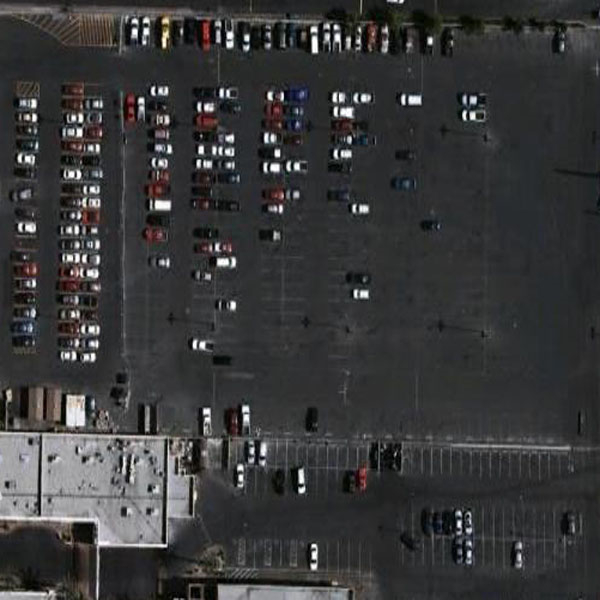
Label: Parking